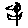
Label: flower